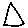
Label: triangle